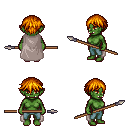
a pixel art fantasy rpg character, female body template, orc, green skin, gray cape, teal pants, dark blonde short bangs hairstyle, spear, four views (front, back, left, right), 2x2 character sprite sheet, small pixel art, hard edges, no anti-aliasing